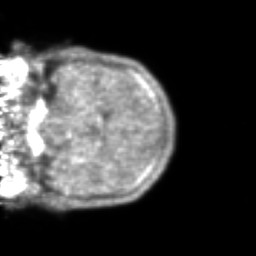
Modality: PET
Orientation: coronal
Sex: female
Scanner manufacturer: ge